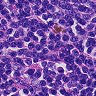
Metastatic tissue present: no